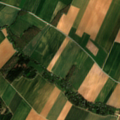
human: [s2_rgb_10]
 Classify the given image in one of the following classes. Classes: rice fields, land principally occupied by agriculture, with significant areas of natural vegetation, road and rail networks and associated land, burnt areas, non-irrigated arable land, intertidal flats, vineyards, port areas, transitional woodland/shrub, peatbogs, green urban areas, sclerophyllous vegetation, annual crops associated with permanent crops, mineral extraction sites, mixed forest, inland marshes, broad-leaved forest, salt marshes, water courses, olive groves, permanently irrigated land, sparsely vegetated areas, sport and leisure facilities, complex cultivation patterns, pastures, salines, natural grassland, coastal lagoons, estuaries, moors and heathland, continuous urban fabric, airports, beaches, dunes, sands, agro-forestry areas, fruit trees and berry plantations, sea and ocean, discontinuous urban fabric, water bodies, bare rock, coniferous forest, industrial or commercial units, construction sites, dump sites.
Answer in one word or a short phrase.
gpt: discontinuous urban fabric, non-irrigated arable land, land principally occupied by agriculture, with significant areas of natural vegetation, coniferous forest